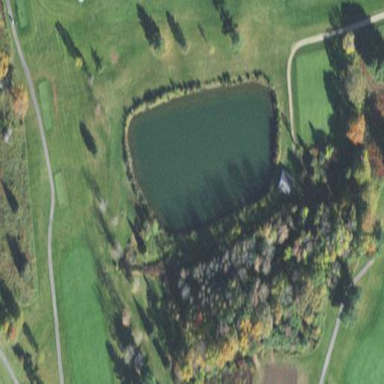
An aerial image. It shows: Pond serving as water hazard on golf course. It is natural feature of the landscape.